Question: I have the following code:
'''
- (void)drawRect:(CGRect)rect {
CGContextRef c = UIGraphicsGetCurrentContext();
CGContextSetFillColorWithColor(c, [UIColor blackColor].CGColor);
CGContextFillRect(c, rect);
CGContextSetLineJoin(c, kCGLineJoinRound);
CGContextSetLineCap(c, kCGLineCapRound);
CGContextSetLineWidth(c, 50.0);
CGContextSetStrokeColorWithColor(c, [UIColor redColor].CGColor);
CGContextBeginPath(c);
CGContextMoveToPoint(c, 60, 60);
CGContextAddLineToPoint(c, 60, 250);
CGContextAddLineToPoint(c, 60, 249);
CGContextStrokePath(c);
CGContextSetStrokeColorWithColor(c, [UIColor blueColor].CGColor);
CGContextBeginPath(c);
CGContextMoveToPoint(c, 160, 60);
CGContextAddLineToPoint(c, 160, 250);
CGContextAddLineToPoint(c, 160.01, 249);
CGContextStrokePath(c);
}
'''
This generates the following output:

Is there a good reason that the red shape's bottom edge is not rounded? Or is it a bug in Core Graphics when the line exactly doubles back on itself?
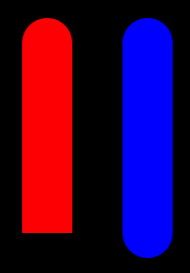
Answer: It's definitely a bug. If you try adding another line to the path, you can see how Core Graphics is unable to handle it.
'''
CGContextMoveToPoint(c, 60.0, 60.0);
CGContextAddLineToPoint(c, 60.0, 250.0);
CGContextAddLineToPoint(c, 60.0, 249.0);
CGContextAddLineToPoint(c, 60.0, 250.0);
'''

It's as if the masking that creates the rounded caps and joins gets inverted when it's doubled.